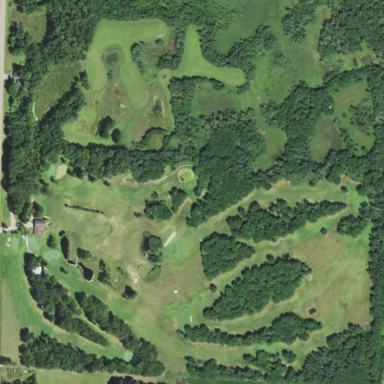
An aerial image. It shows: Golf course surrounded by greenery.